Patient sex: M
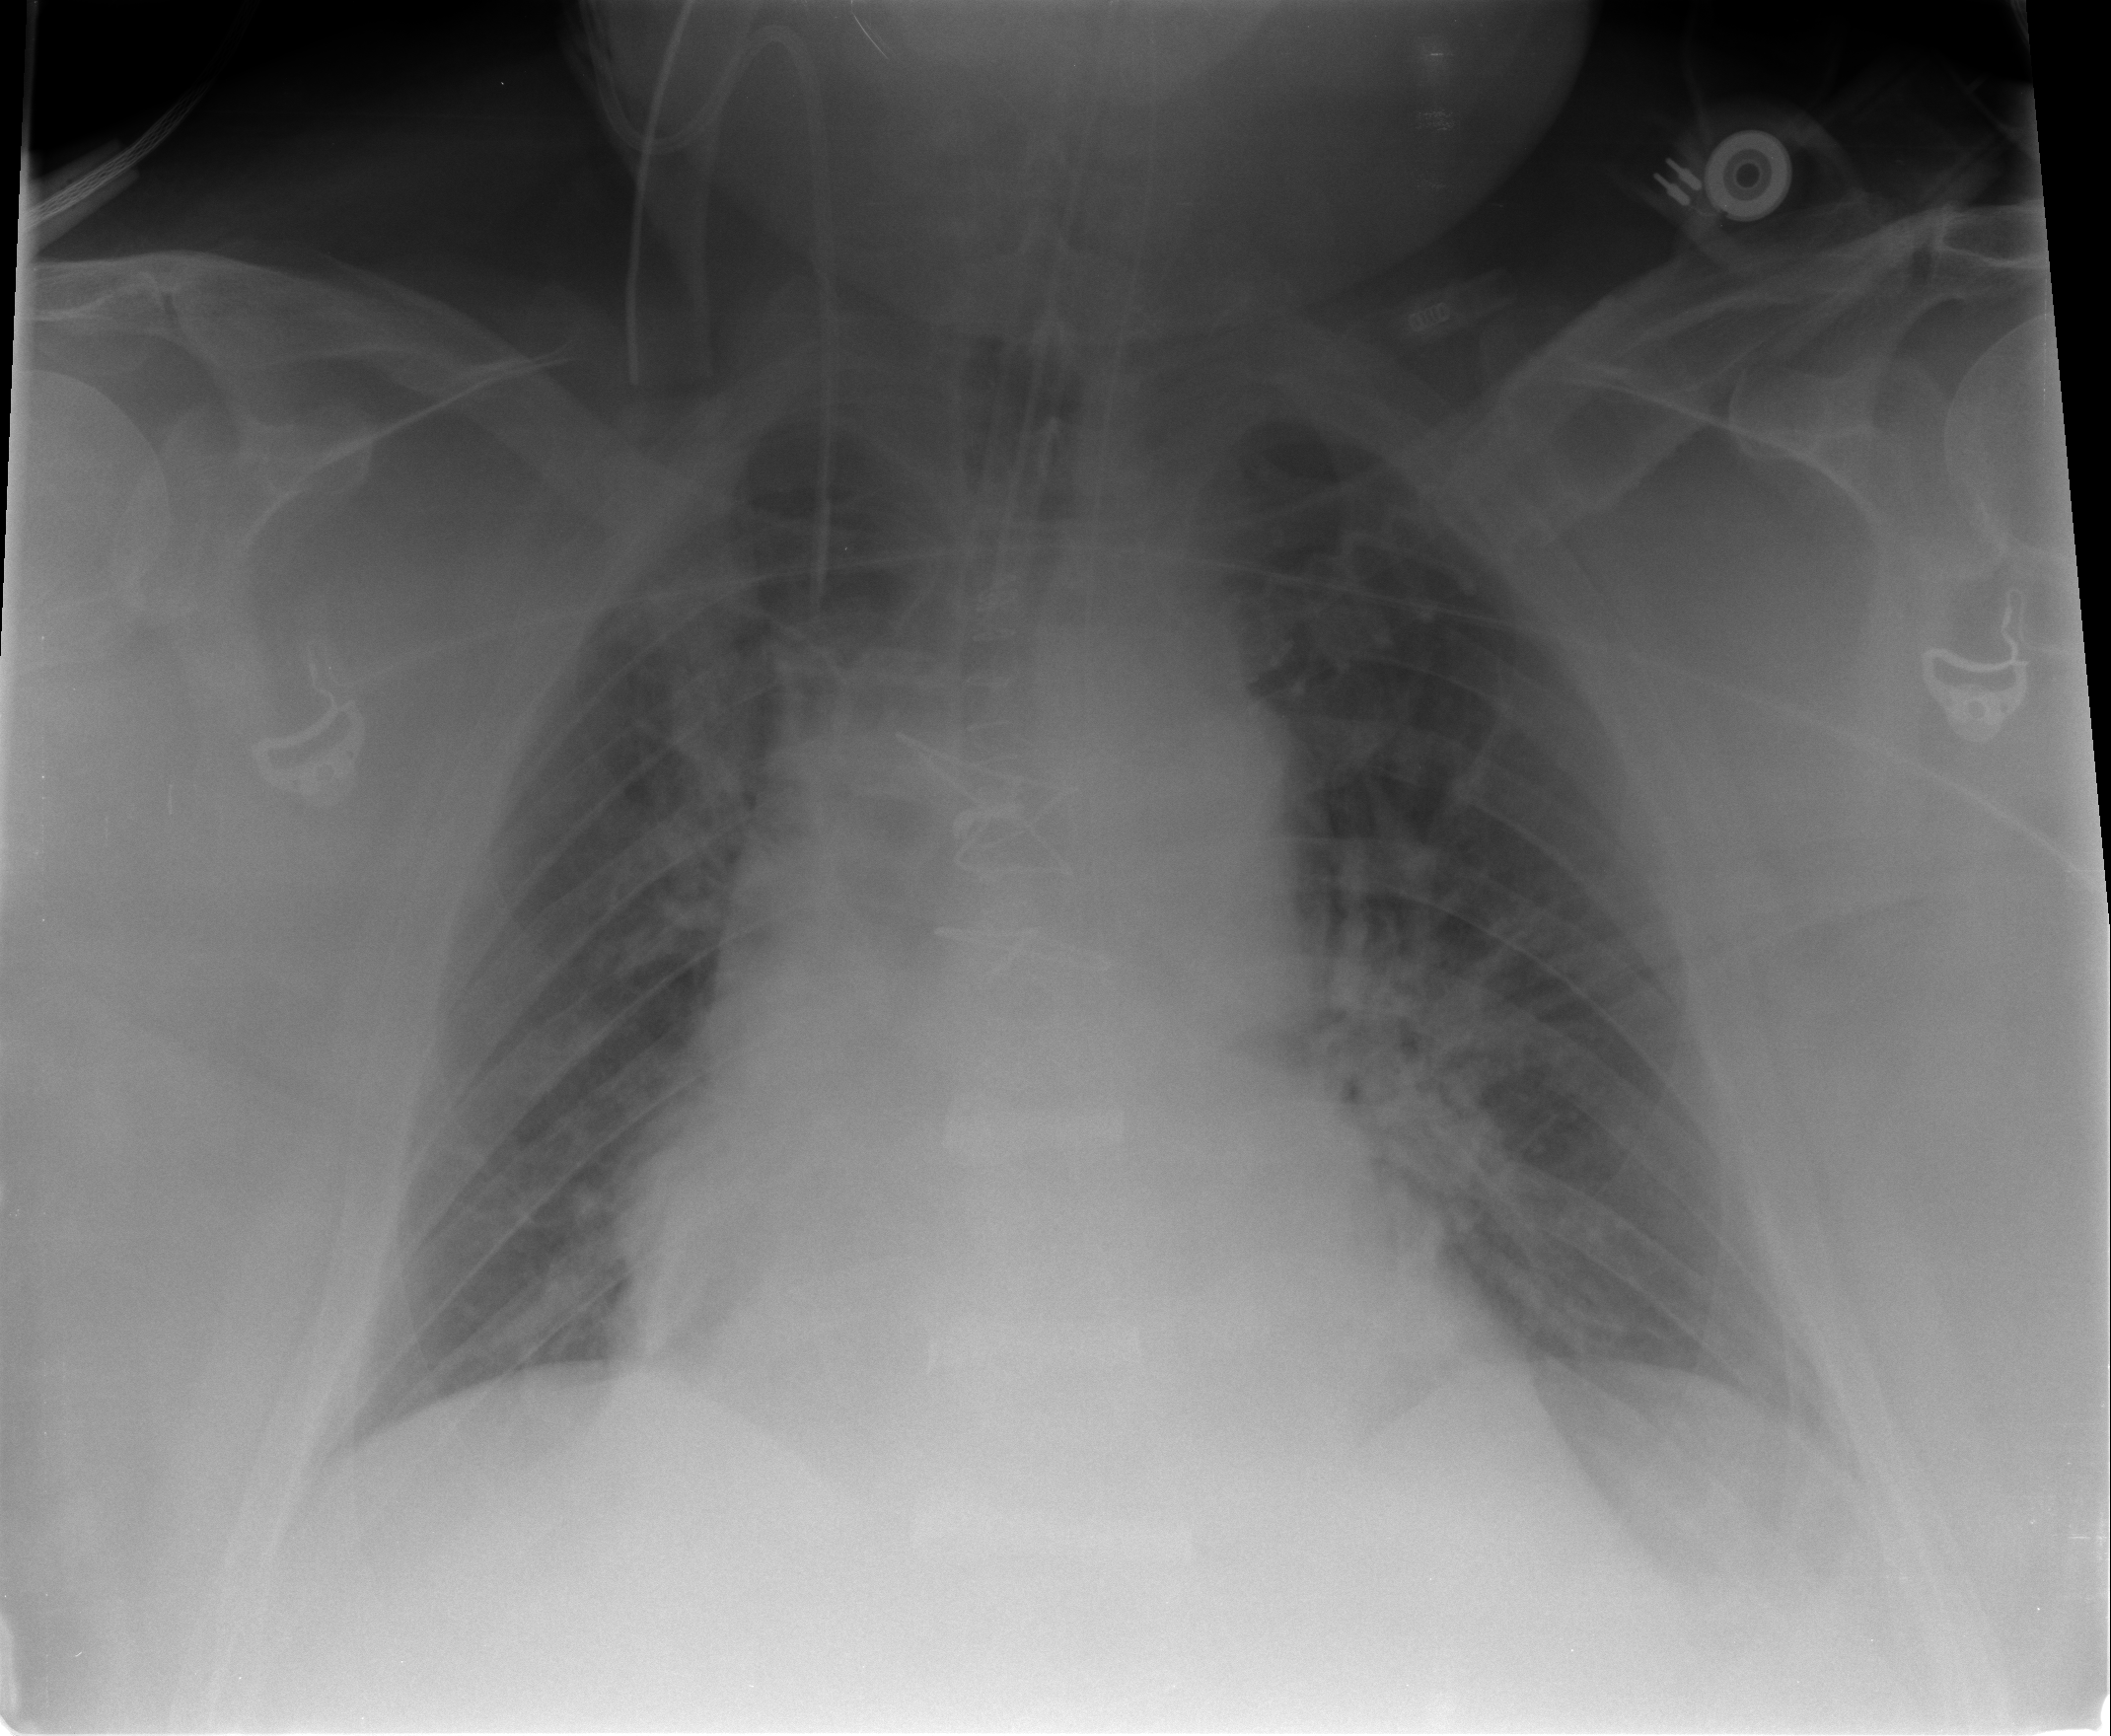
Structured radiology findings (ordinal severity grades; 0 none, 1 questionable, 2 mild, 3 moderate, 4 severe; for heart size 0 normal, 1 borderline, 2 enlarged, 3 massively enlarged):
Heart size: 3
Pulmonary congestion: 2
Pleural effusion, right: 0
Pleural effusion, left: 1
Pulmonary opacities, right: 0
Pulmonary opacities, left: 0
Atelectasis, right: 1
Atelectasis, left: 2